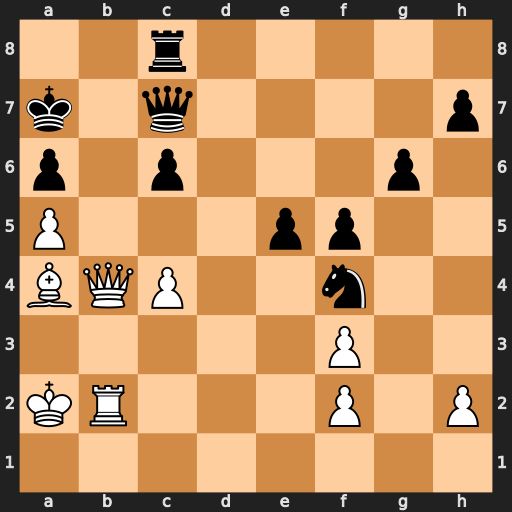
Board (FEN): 2r5/k1q4p/p1p3p1/P3pp2/BQP2n2/5P2/KR3P1P/8
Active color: w
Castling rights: -
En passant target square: -
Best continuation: Qc5+ Ka8 Rb6